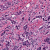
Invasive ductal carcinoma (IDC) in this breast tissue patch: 1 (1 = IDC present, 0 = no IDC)